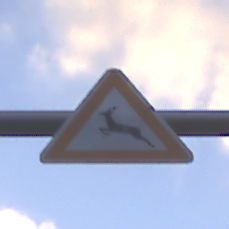
Verkehrszeichen: WildwechselRechts
Umgebung: Outdoor, Nature
Tageszeit: SunriseSunset
Wetter: PartlyCloudy
Licht: Natural
Jahreszeit: NotSpecified
Kontrast: LowContrast